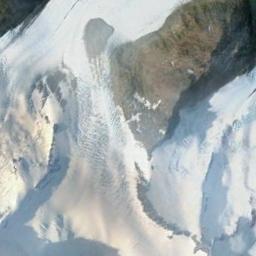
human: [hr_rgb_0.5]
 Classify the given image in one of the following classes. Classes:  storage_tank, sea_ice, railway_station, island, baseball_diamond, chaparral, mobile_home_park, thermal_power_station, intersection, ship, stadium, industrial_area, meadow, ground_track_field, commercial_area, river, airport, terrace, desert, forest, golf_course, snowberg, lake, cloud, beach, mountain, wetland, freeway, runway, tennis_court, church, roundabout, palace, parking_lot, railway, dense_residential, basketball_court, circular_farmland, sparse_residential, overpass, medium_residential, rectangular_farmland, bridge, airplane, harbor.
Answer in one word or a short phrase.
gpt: snowberg